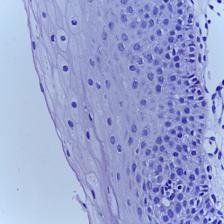
Diagnosis: Normal